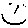
Label: smiley face